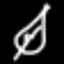
Label: leaf